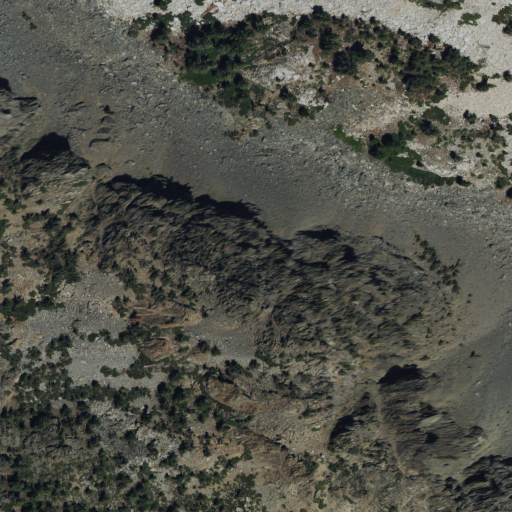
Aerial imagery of ridge(s) in California named Windy Cliff containing evergreen forest, shrub, and barren land